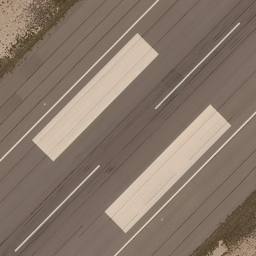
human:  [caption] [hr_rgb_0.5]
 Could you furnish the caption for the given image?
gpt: It is a straight runway with some mark lines on it .

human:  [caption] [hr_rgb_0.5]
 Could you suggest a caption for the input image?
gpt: A straight runway with some mark lines on it .

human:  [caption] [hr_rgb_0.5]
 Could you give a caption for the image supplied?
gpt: It is a straight runway with some white mark lines on it .

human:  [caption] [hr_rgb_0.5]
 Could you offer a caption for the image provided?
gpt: There are some mark lines on the straight runway .

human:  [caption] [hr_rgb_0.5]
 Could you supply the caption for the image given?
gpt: A straight runway with some white mark lines on it .